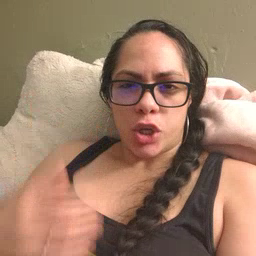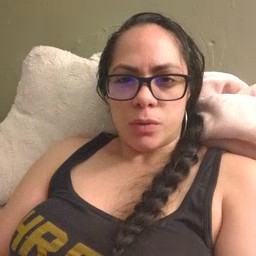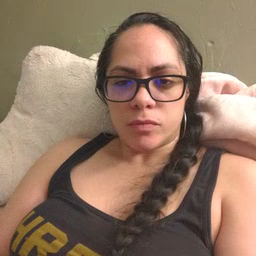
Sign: tiger